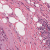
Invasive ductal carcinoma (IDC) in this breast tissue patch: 1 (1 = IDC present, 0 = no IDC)